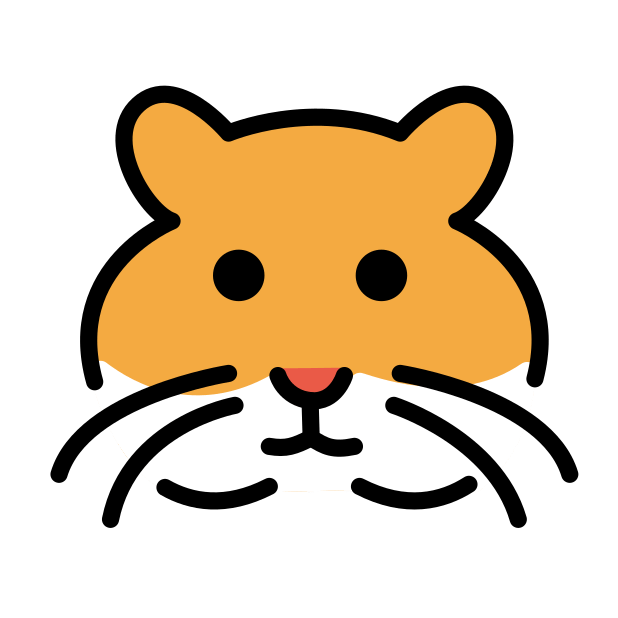
Emoji: 🐹
Name: hamster face
Unicode: 0x1f439